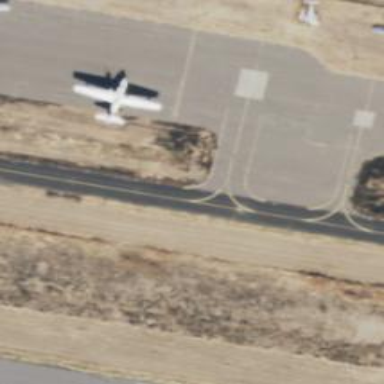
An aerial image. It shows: Taxiway at the airport with asphalt surface.